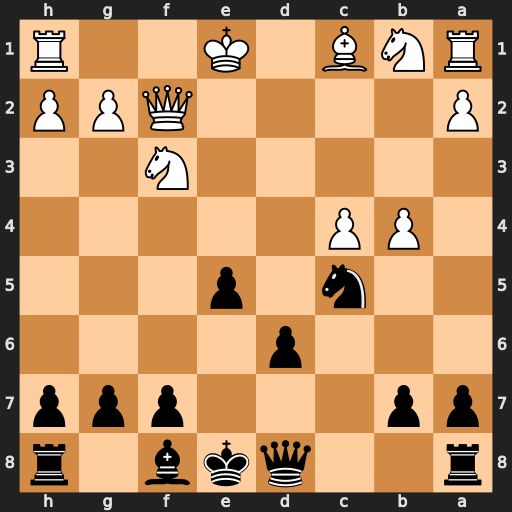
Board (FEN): r2qkb1r/pp3ppp/3p4/2n1p3/1PP5/5N2/P4QPP/RNB1K2R
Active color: b
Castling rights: KQkq
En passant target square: -
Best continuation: Nd3+ Ke2 Nxf2